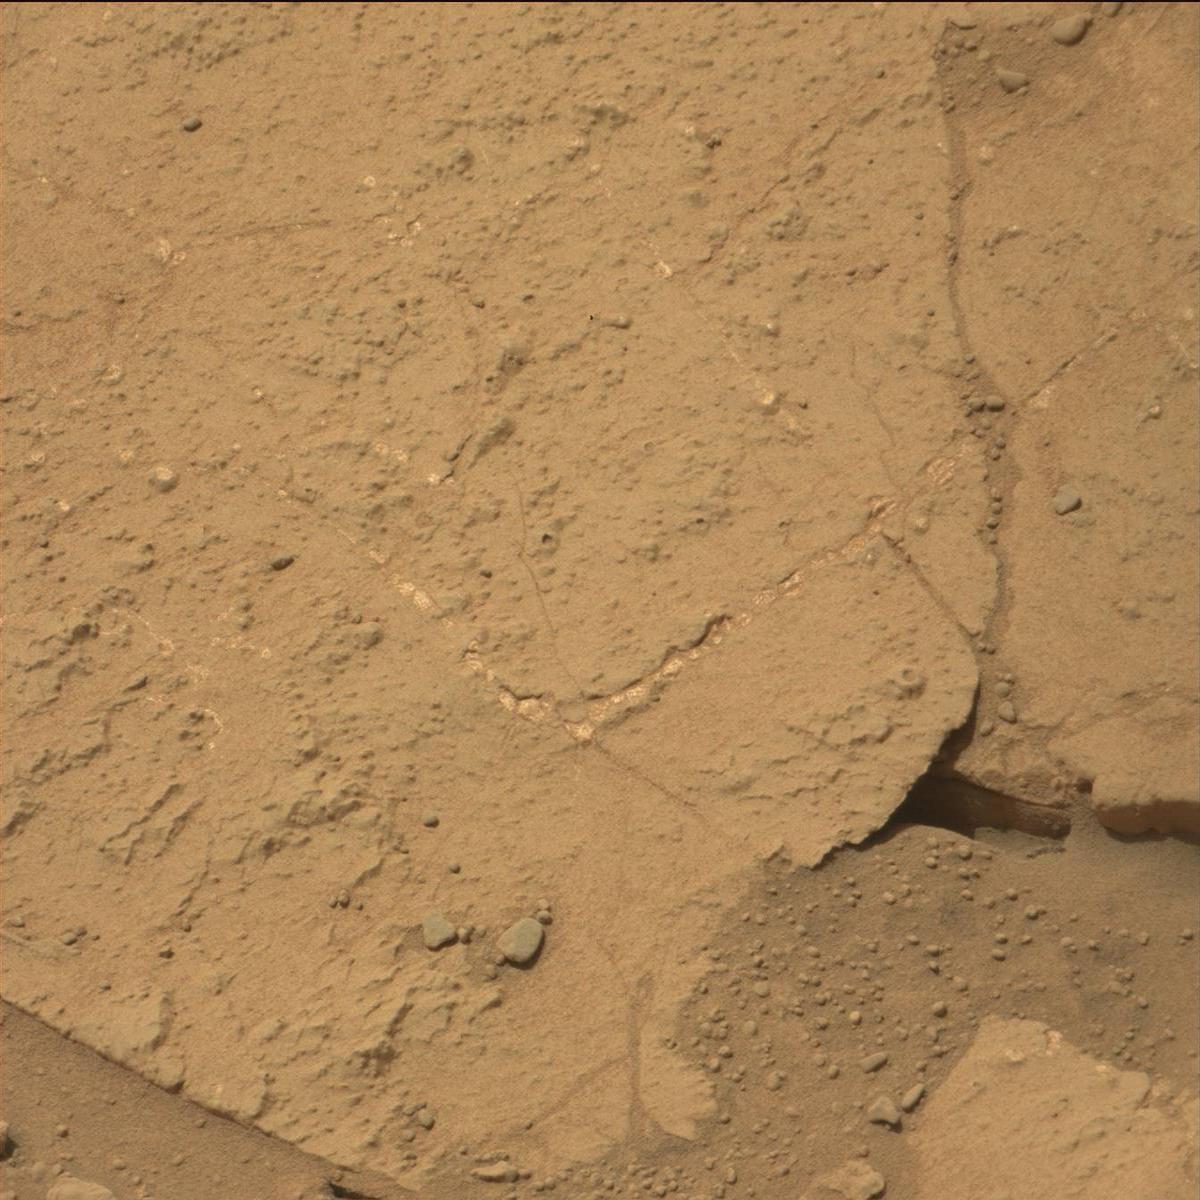
Terrain classes present: Bedrock, Rock, Sand / Soil